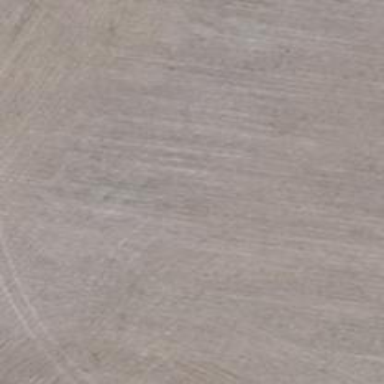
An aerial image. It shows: Track with very rough surface.